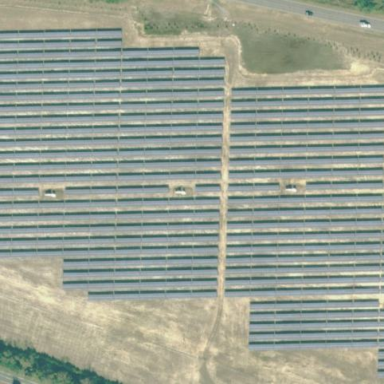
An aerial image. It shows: Solar power plant enclosed by fence. The plant generates electricity using photovoltaic technology.